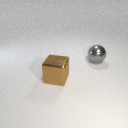
large gray metal sphere behind large brown metal cube